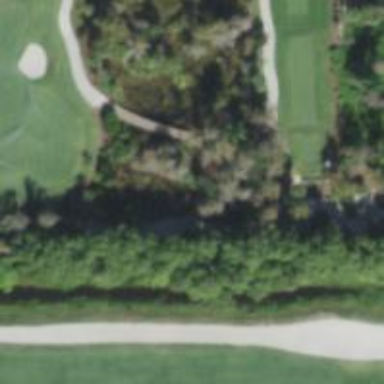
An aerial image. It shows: Service road that includes bridge over golf cart path.